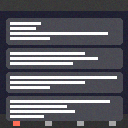
Screen state: on